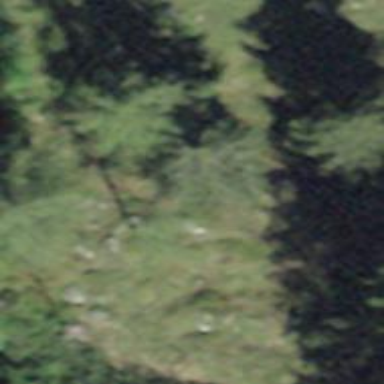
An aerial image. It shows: Single tag "natural: tree."